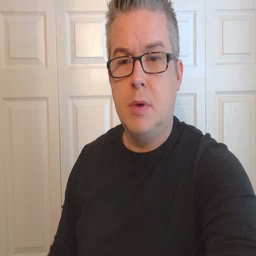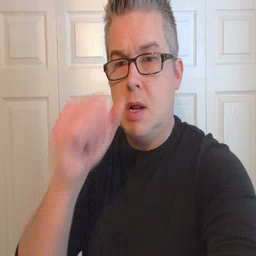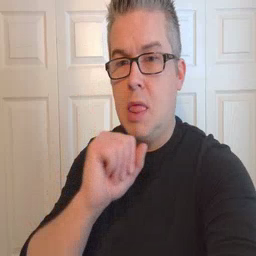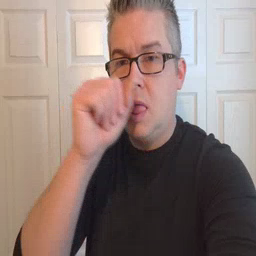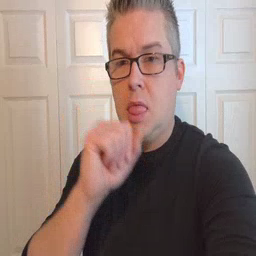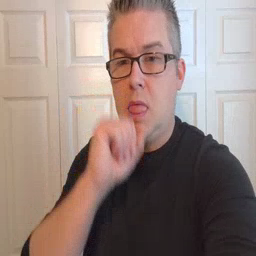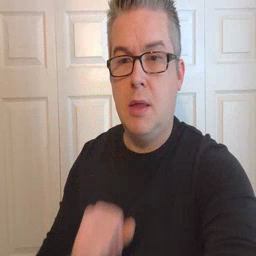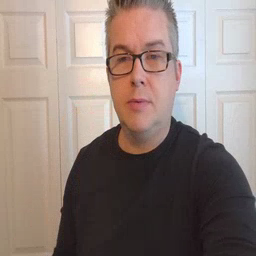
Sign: icecream